Question: I want to create a gem which can add some helper method to rails:
'''
module SharpAssets
class Railtie < Rails::Railtie
initializer "my_railtie.configure_rails_initialization" do |app|
app.middleware.use ::ActionDispatch::Static, "public"
ActionView::Base.send :include, ViewHelpers
end
config.to_prepare do
ActionView::Helpers.class_eval do
#ActionView::Base.send :include, SharpAssets::ViewHelpers
end
end
end
module ViewHelpers
#include Generators::Pagedown
puts "initializer my_railtie.configure_rails_initialization"
def sharp_assets
"sharp_assets"
end
end
end
'''
and my test case is:
'''
require 'test_helper'
class SharpAssetsTest < ActionView::TestCase
test "pagedown_tag be html safe" do
assert sharp_assets, ""
end
end
'''
and my test_helper is :
'''
# Configure Rails Environment
ENV["RAILS_ENV"] = "test"
require File.expand_path("../dummy/config/environment.rb", __FILE__)
require "rails/test_help"
Rails.backtrace_cleaner.remove_silencers!
# Load support files
Dir["#{File.dirname(__FILE__)}/support/**/*.rb"].each { |f| require f }
# Load fixtures from the engine
if ActiveSupport::TestCase.method_defined?(:fixture_path=)
ActiveSupport::TestCase.fixture_path = File.expand_path("../fixtures", __FILE__)
end
'''
and my gem's directory is:

The error is
'''
NameError: undefined local variable or method 'sharp_assets' for #<SharpAssetsTest:0x007ffe3c5abf08>
'''
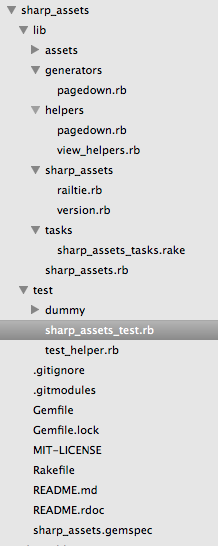
Answer: Did you required your lib in your test_helper.rb?